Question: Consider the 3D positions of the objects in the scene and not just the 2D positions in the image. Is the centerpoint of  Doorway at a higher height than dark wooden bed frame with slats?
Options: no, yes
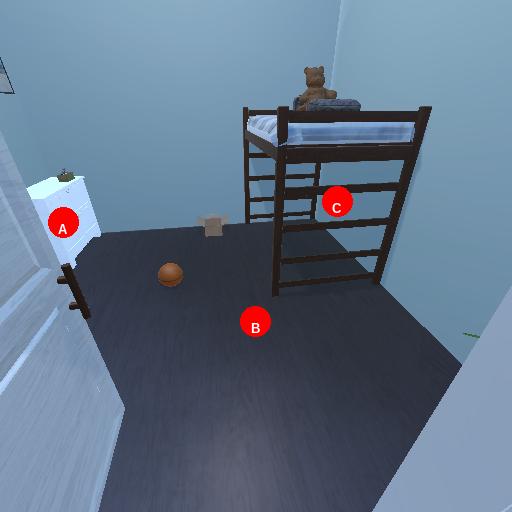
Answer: no